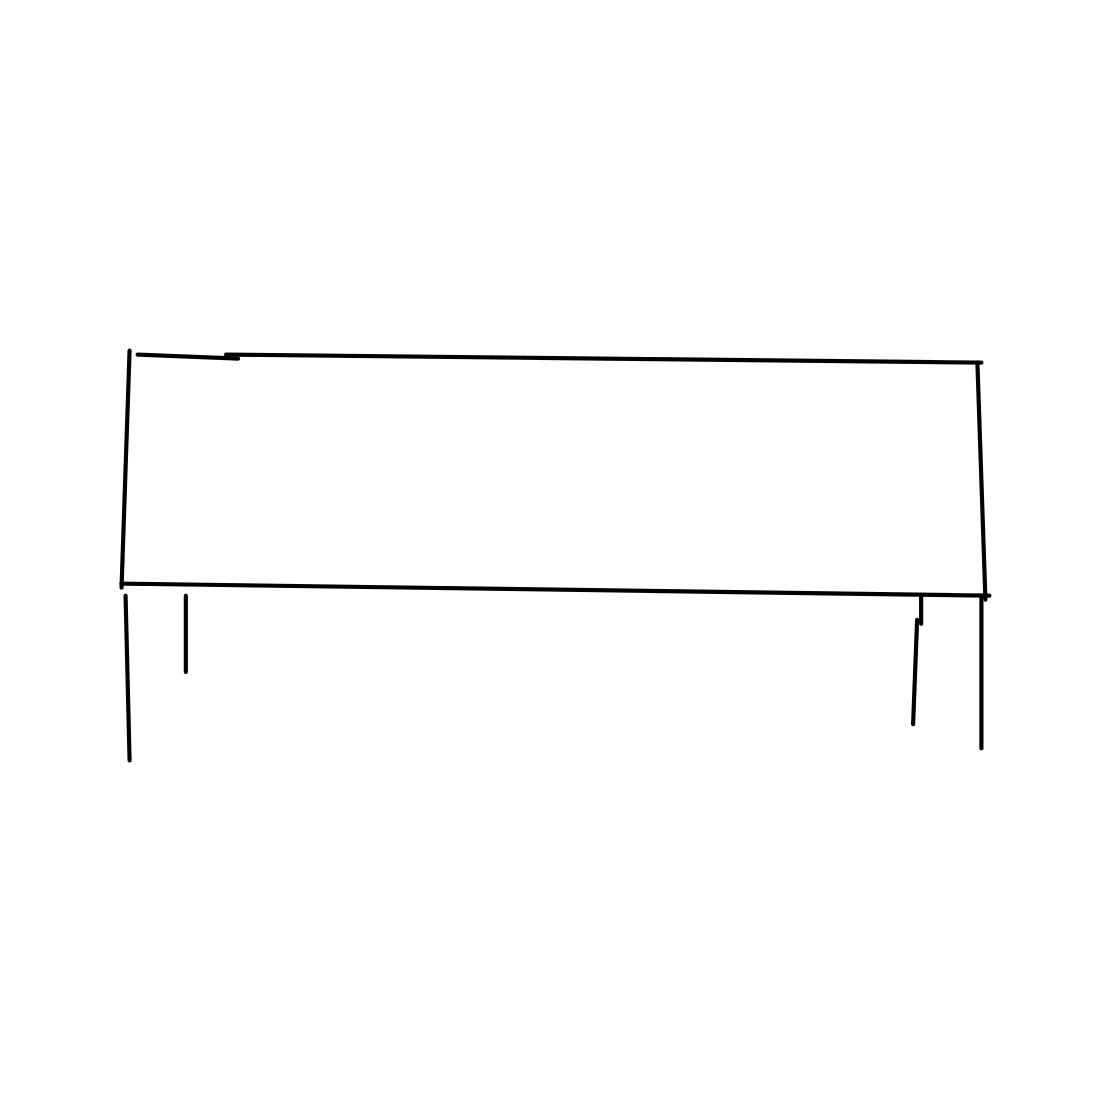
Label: bench